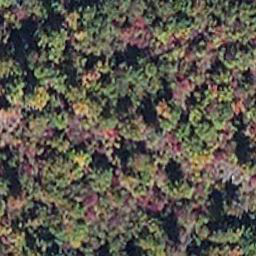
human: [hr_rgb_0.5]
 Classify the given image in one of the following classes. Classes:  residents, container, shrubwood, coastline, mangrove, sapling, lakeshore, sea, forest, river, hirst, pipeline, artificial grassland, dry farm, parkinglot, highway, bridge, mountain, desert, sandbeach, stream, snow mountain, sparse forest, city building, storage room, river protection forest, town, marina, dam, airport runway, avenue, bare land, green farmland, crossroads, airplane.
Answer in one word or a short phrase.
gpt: mangrove